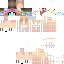
A female human skin with pale skin, wearing brown long hair dressed in a blue tshirt and black pants, featuring a closed mouth.